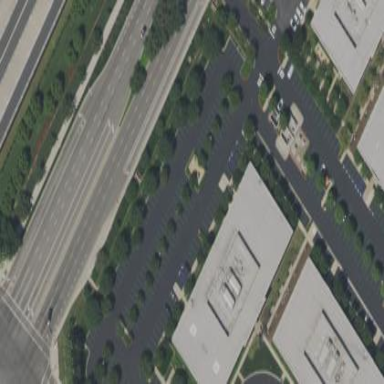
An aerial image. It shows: Office building.